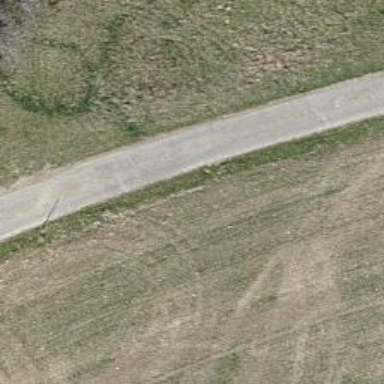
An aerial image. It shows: Unclassified road with asphalt surface.